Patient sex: F
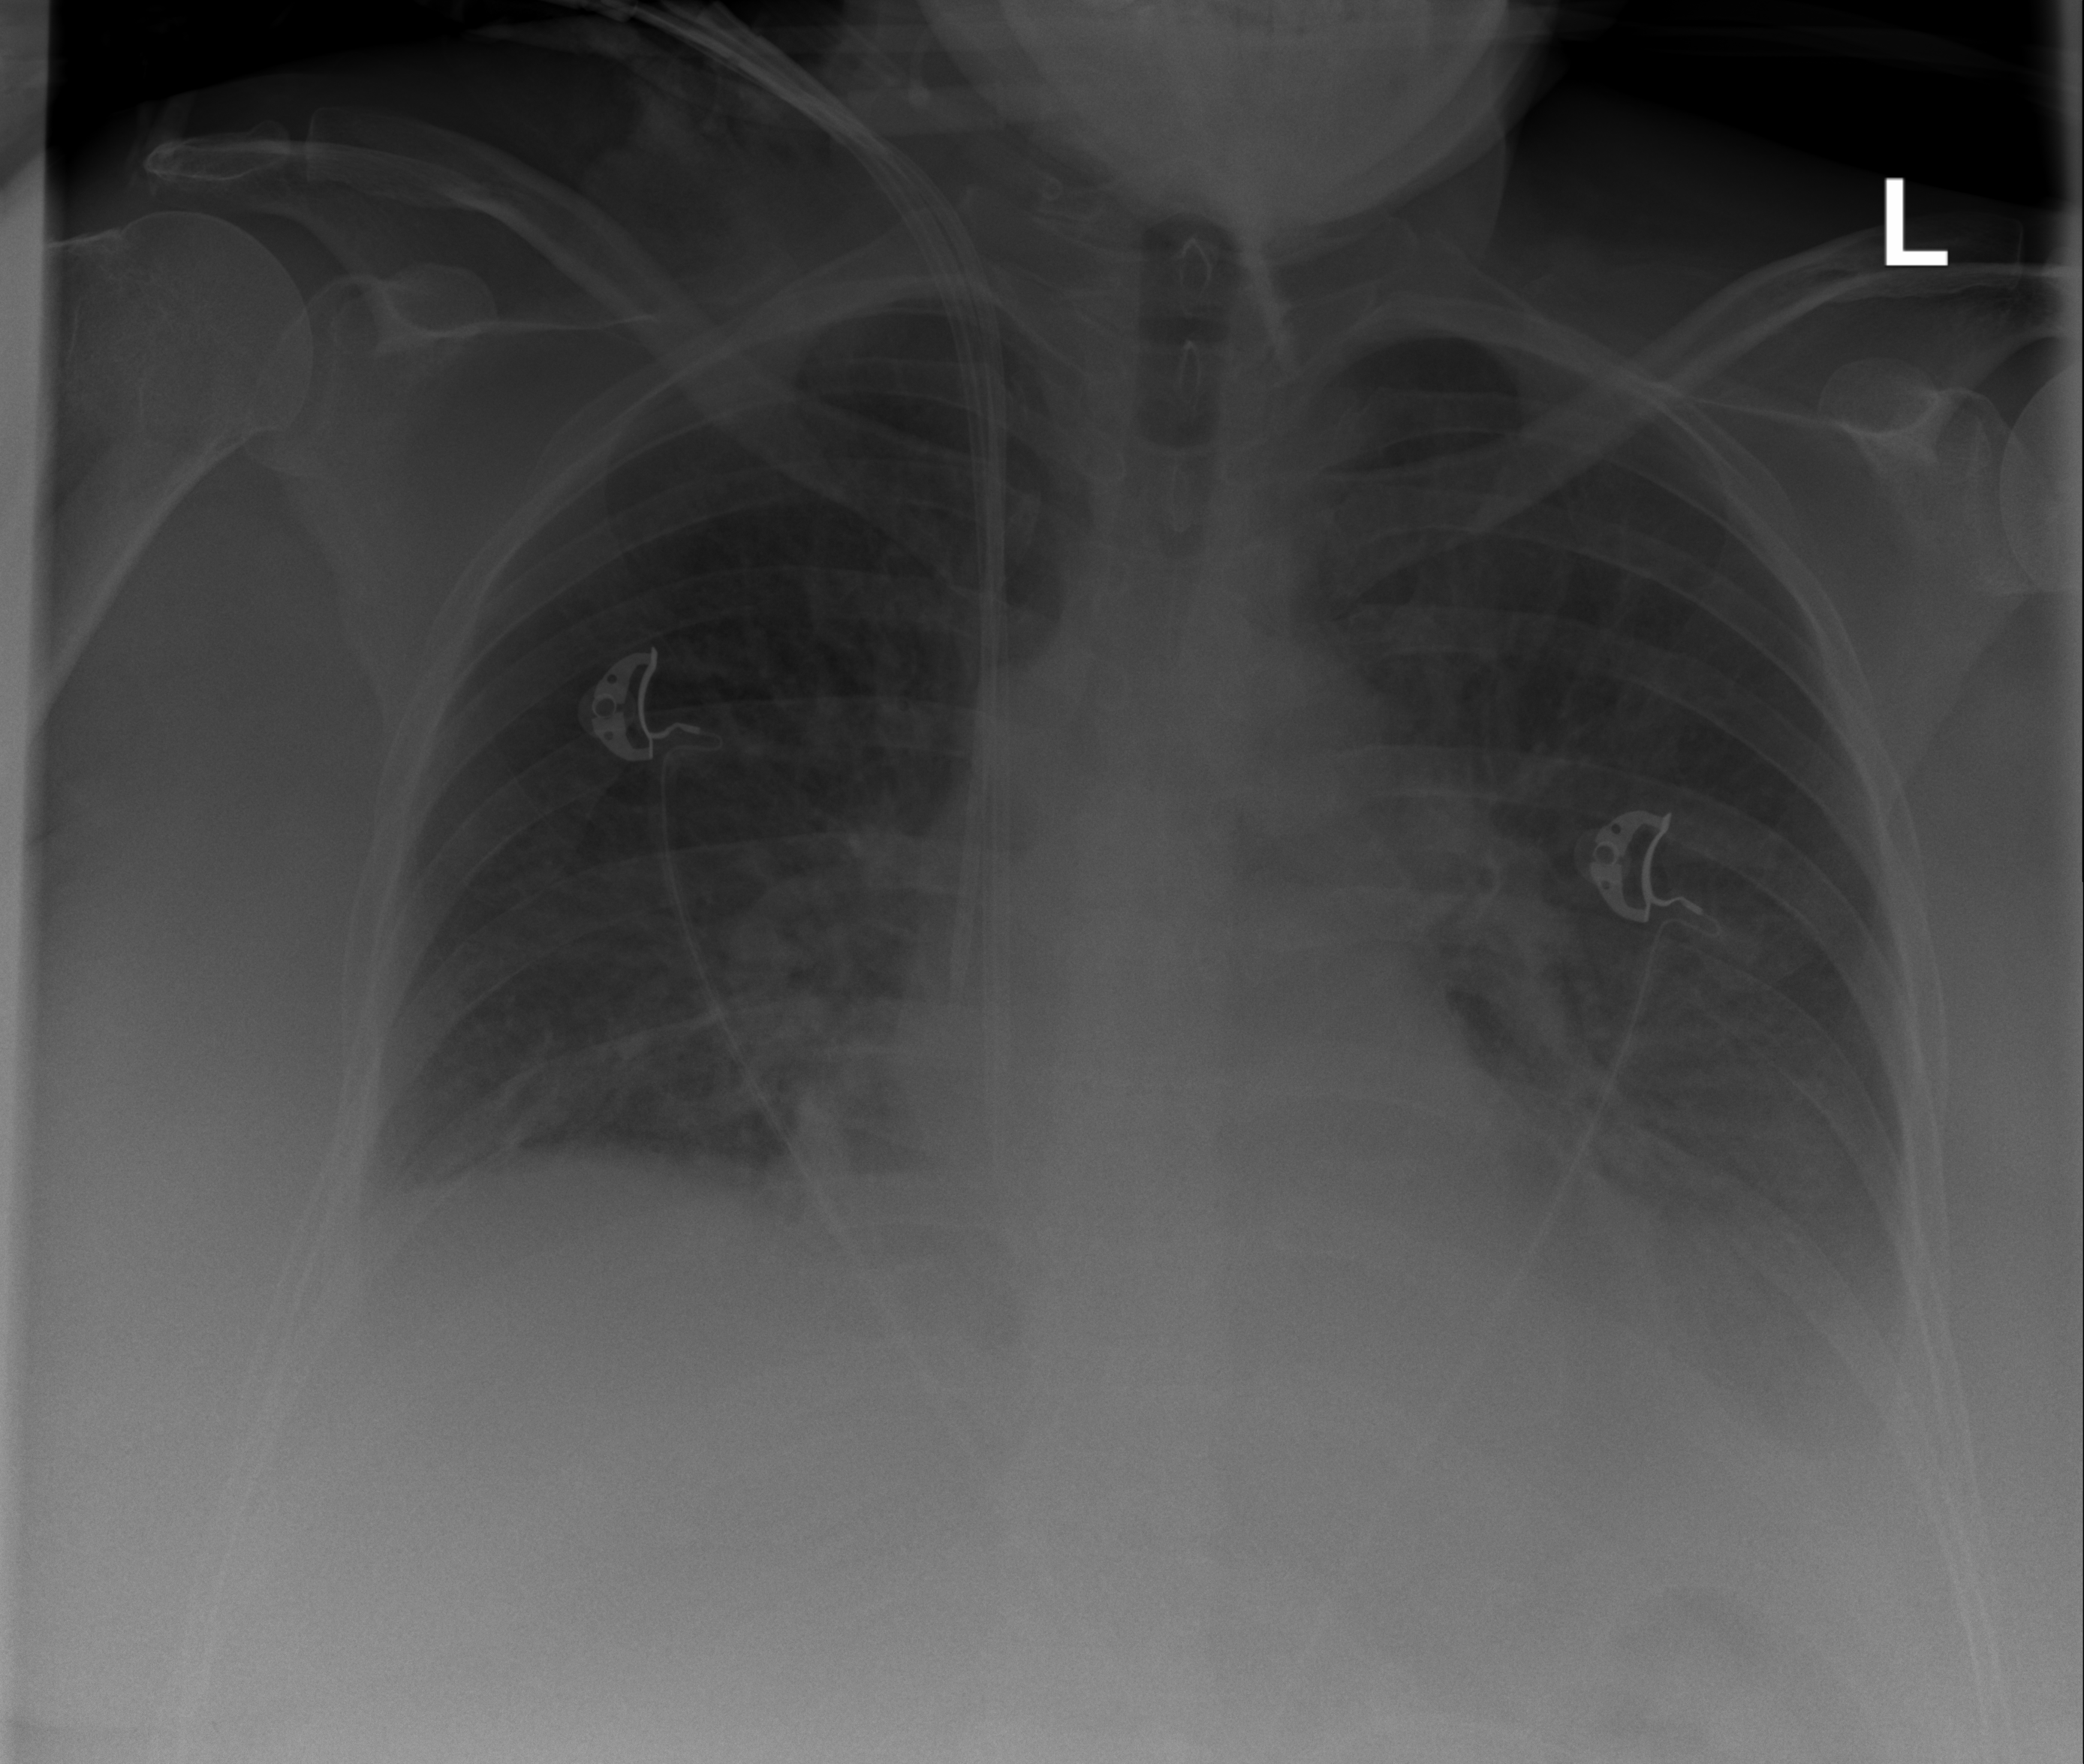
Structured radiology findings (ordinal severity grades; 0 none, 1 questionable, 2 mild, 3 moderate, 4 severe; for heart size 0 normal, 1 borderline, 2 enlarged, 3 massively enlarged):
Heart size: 0
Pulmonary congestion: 2
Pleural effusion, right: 2
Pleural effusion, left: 3
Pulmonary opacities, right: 2
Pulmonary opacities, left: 2
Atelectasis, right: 2
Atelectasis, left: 2